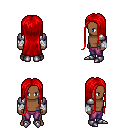
a pixel art fantasy rpg character, male body template, human, dark skin, steel arm armor, magenta pants, red extra-long hairstyle, white cloth bandages, metal boots, four views (front, back, left, right), 2x2 character sprite sheet, small pixel art, hard edges, no anti-aliasing